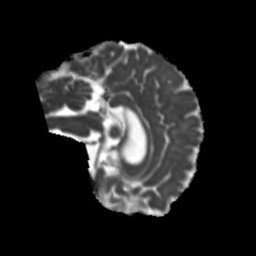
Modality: MD
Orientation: sagittal
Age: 44
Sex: female
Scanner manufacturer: siemens
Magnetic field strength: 3 T
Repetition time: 5.25 s
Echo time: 0.08 s